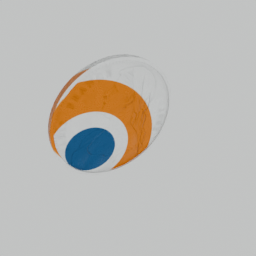
Label: tools